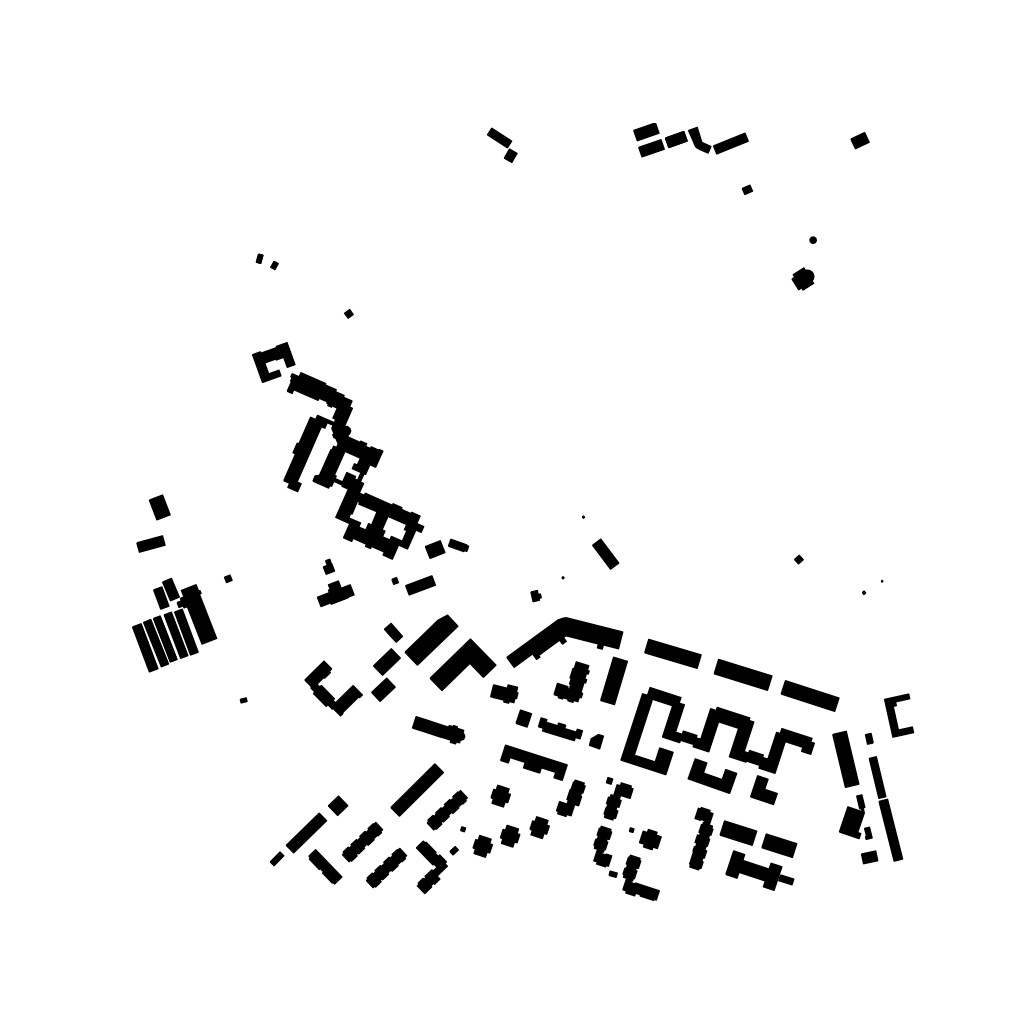
Tags: overhead vector_map, agriculture, industrial, recreation, residential, special, historical, modern, soviet, individual_rise, low_rise, density_1, Building, Facility, 1.0 km²